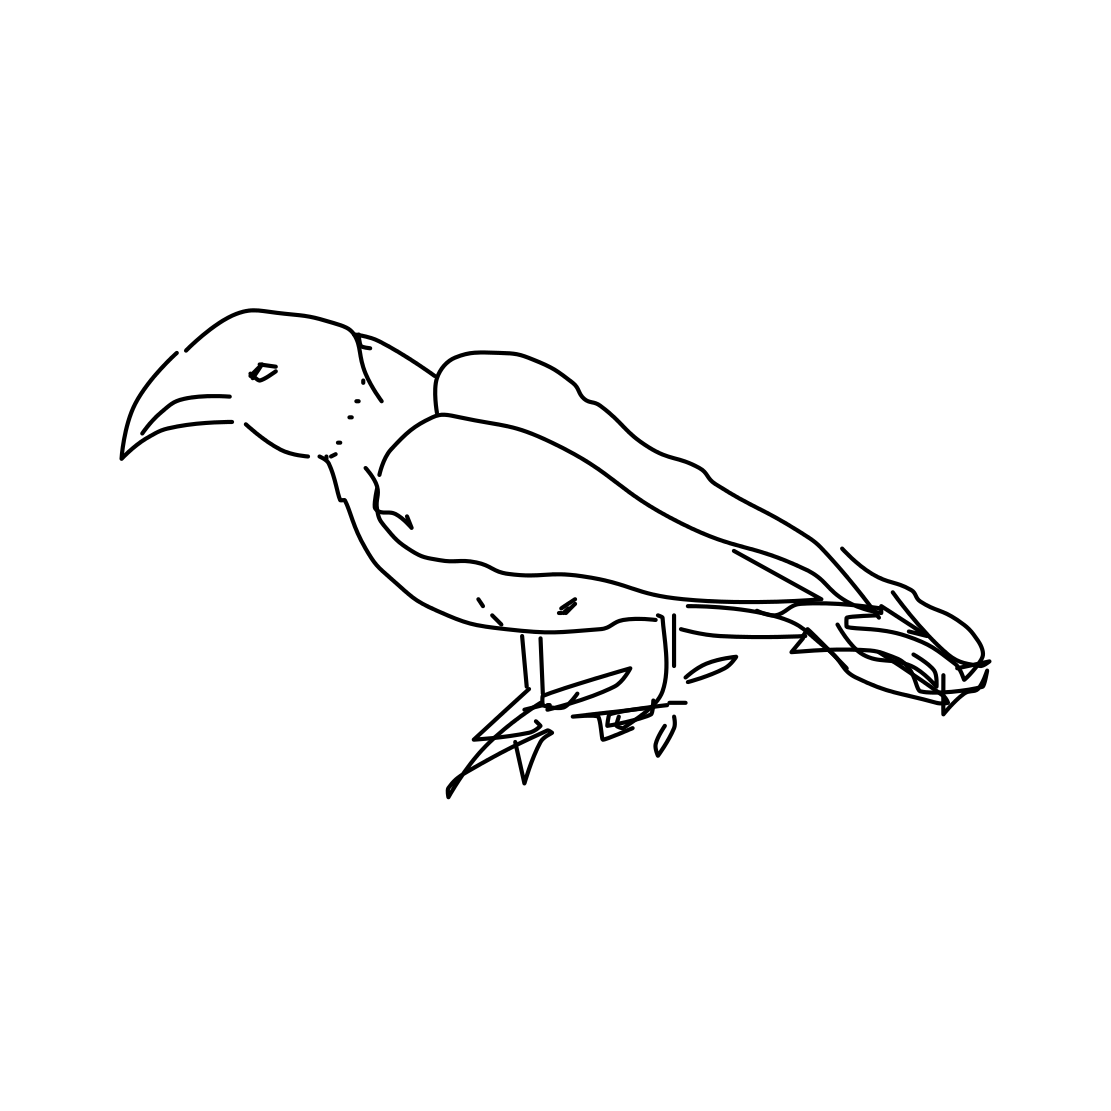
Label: pigeon